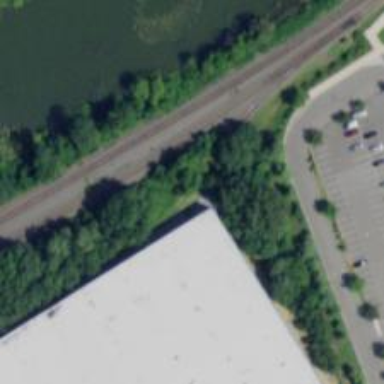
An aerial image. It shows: Rail spur service.